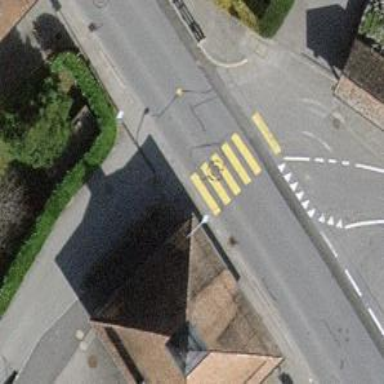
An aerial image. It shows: Uncontrolled zebra crossing with notable zebra markings.